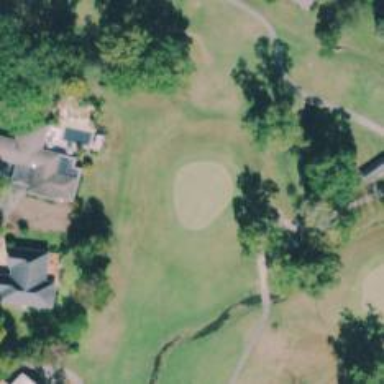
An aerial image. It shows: Service road designated as golf cart path.